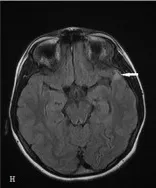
Follow up MRI brain images;. FLAIR sequence showing residual hyperintense lesion in left temporal lobe.
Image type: radiology (mri)